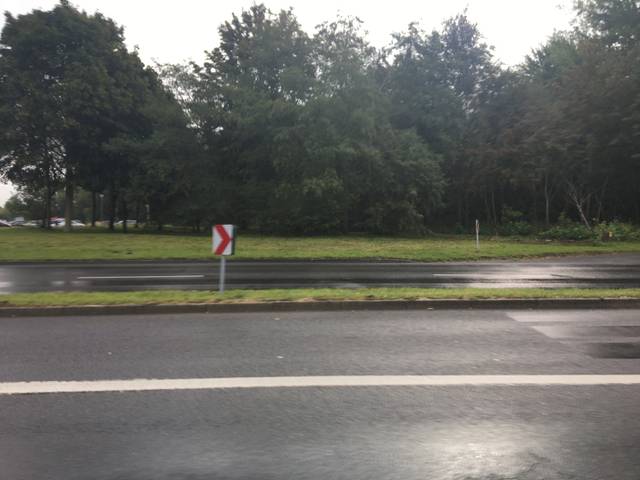
Region: Germany
Coordinates: 54.32, 13.056